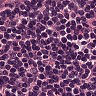
Metastatic tissue present: no